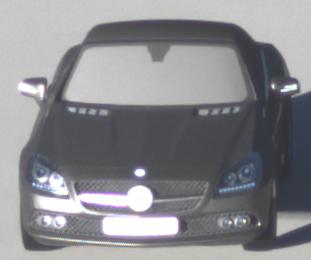
Make: Mercedes-Benz
Model: SLK 200
Detailed model: SLK-Class (172)
Model produced from: 2011/03
Model produced until: 2015/04
Doors: 2
Color: gray
Road condition: dry road
Daytime: sunrise or sunset
Contrast: high contrast